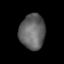
Tissue: lung
Cell type: Fibroblasts
Senescence score: 0.547
Nuclear area (px): 878
Mean DAPI intensity: 99.782